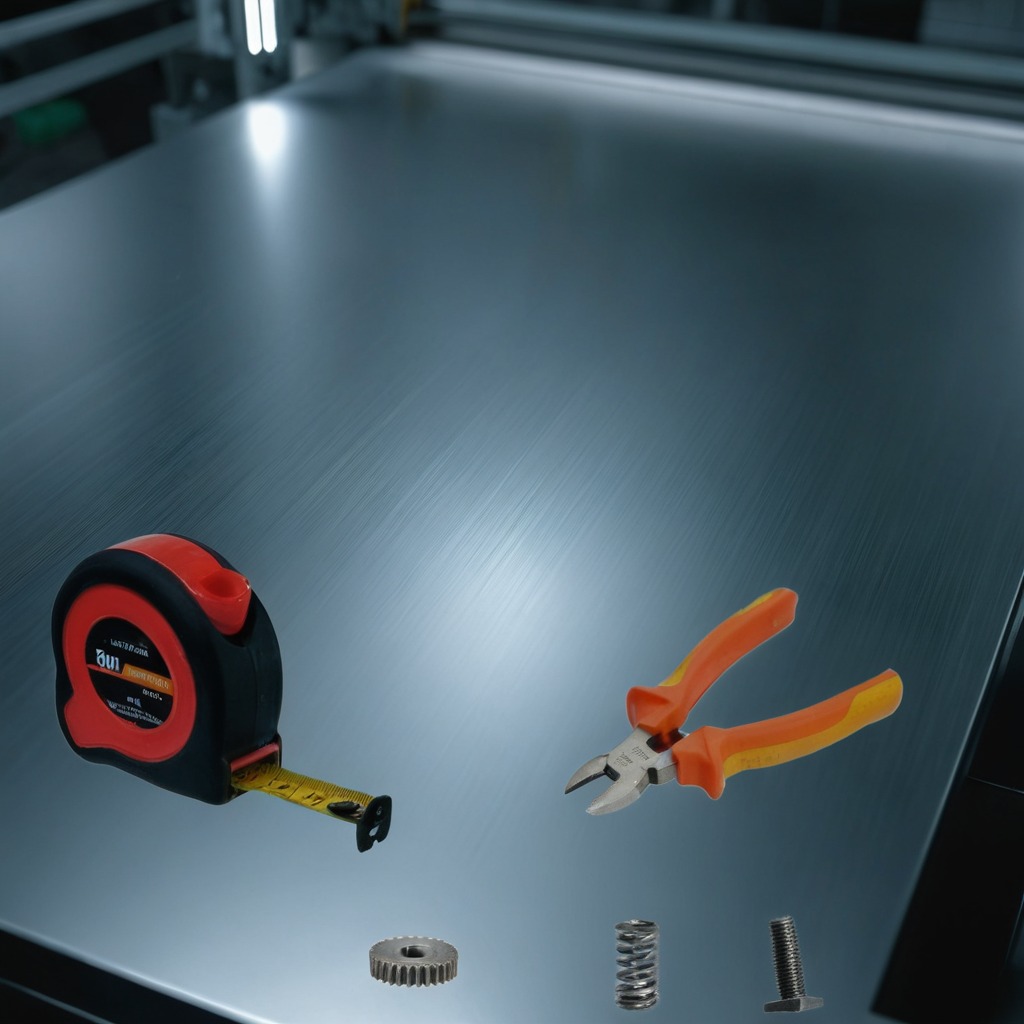
A metal gear with teeth, a measuring tape, a metal machine screw, pliers, and a coiled metal spring are lying on the metal table.